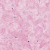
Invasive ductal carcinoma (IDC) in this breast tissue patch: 0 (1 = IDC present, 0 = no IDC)